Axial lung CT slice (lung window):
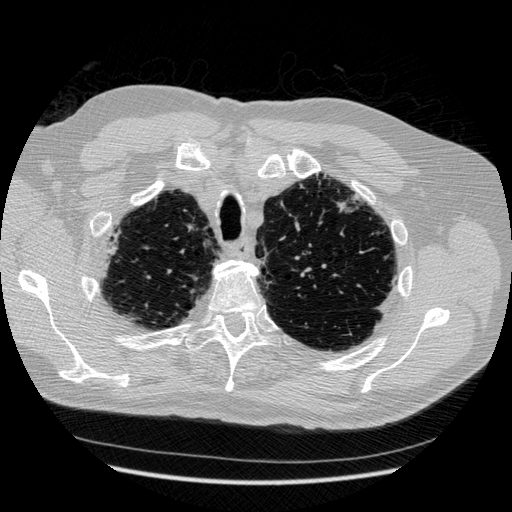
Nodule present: no